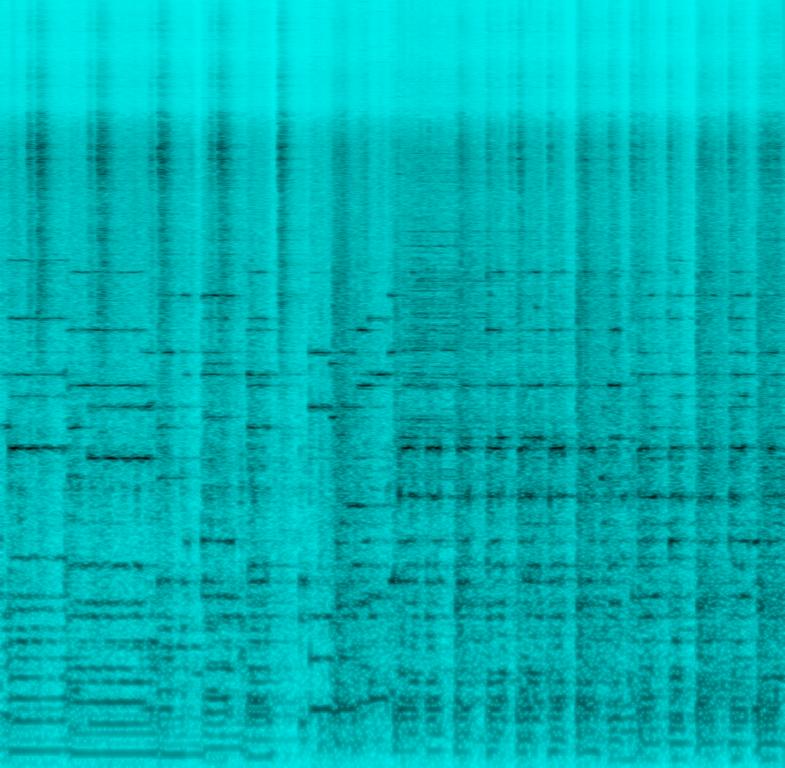
This is an amateur recording of a gospel music performance. There are two organs playing simultaneously, taking turns in playing groovy melodies. There is a bass guitar playing in the background. The rhythmic background consists of an acoustic drum beat that gives peak sounds due to the poor quality of the recording. There is a sophisticated feel to this piece.